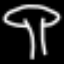
Label: mushroom